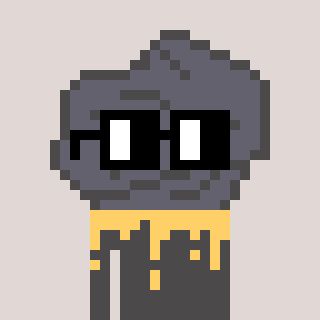
a pixel art character with square black glasses, a rock-shaped head and a grayscale-colored body on a warm background